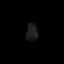
Tissue: prostate
Cell type: T cells
Senescence score: 0.3575
Nuclear area (px): 190
Mean DAPI intensity: 30.016